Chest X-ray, PA view. Patient: 55 years old, sex F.
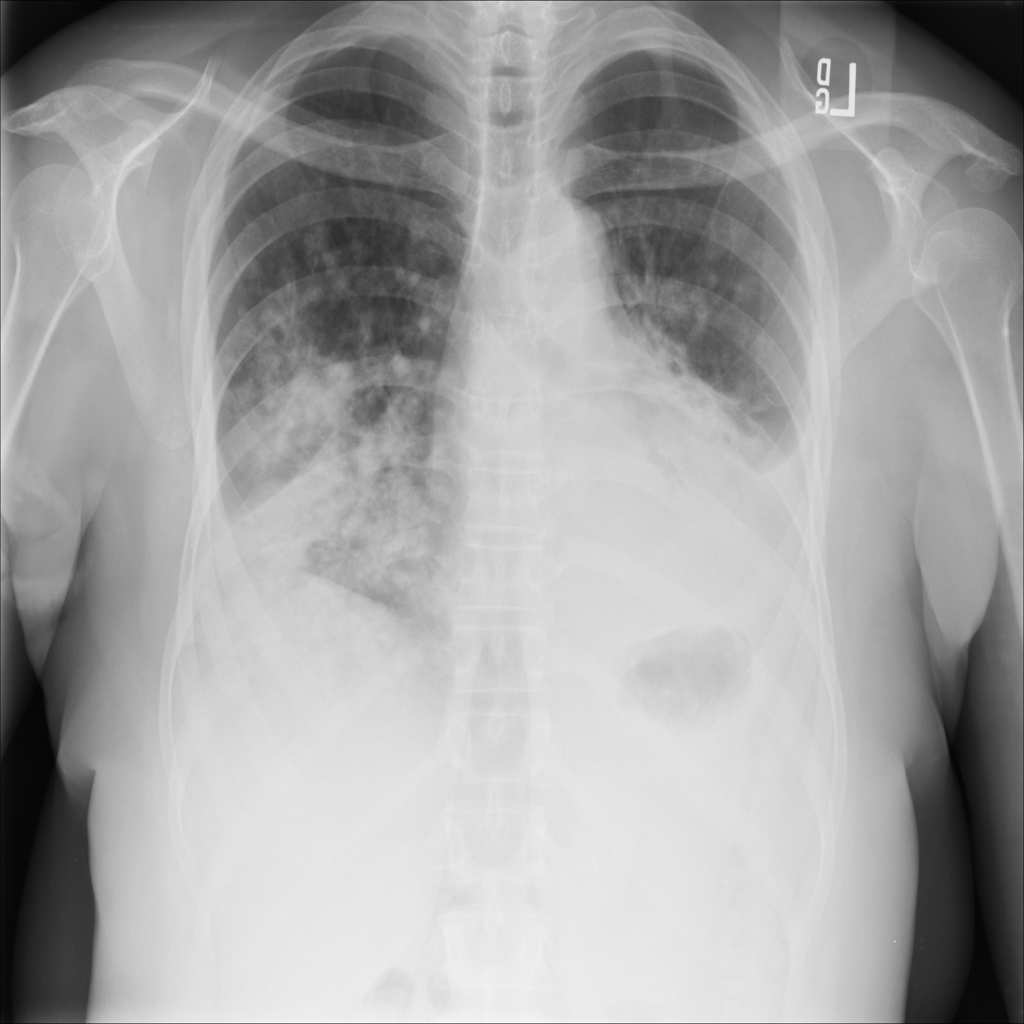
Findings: Consolidation